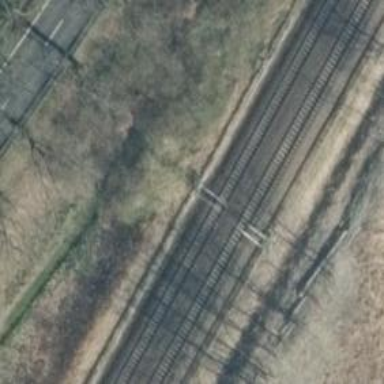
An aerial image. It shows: Railway milestone with catenary mast.